Question: Compilation fails at line 8. It says the "s" in "super" is wrong.
'''
public class BasePlusCommissionEmployee extends CommissionEmployee {
private double baseSalary;
//constructor
public BasePlusCommissionEmployee( String first, String last, String ssn, int mth,
int day, int yr, double sales, double rate, double salary )
{
super( first, last, ssn, mth, day, yr, sales, rate );
setBaseSalary( salary );
}
'''
Error message:

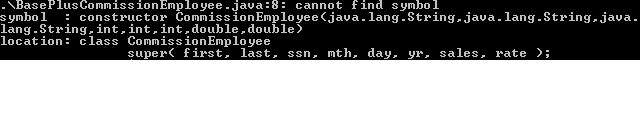
Answer: In all likelihood, you're not calling the super constructor, the constructor for the CommissionEmployee class, correctly, and are probably passing in the wrong parameters. Fix that and your error will likely go away.